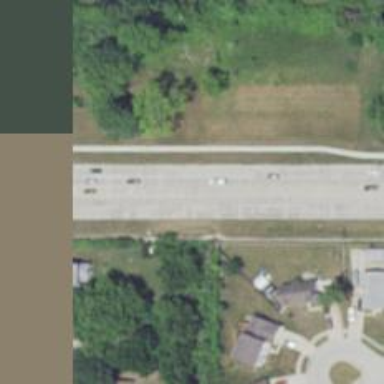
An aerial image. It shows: Secondary road.